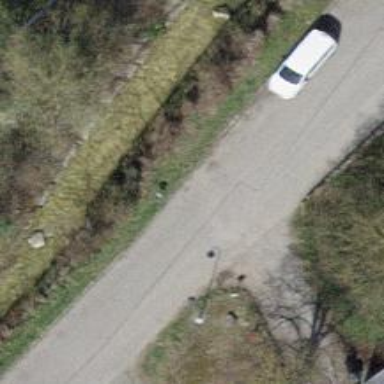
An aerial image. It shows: Driveway with pebblestone surface.